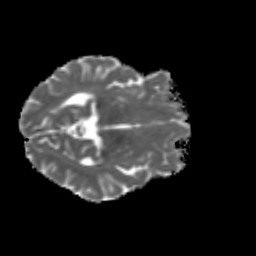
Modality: MD
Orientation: axial
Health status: ill
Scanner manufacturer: siemens
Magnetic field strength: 3 T
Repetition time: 6.8 s
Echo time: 0.097 s